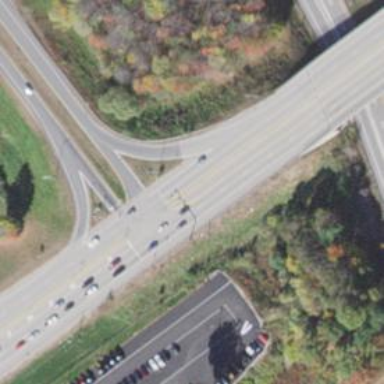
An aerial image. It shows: Asphalt trunk highway.